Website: home-depot
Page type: payment
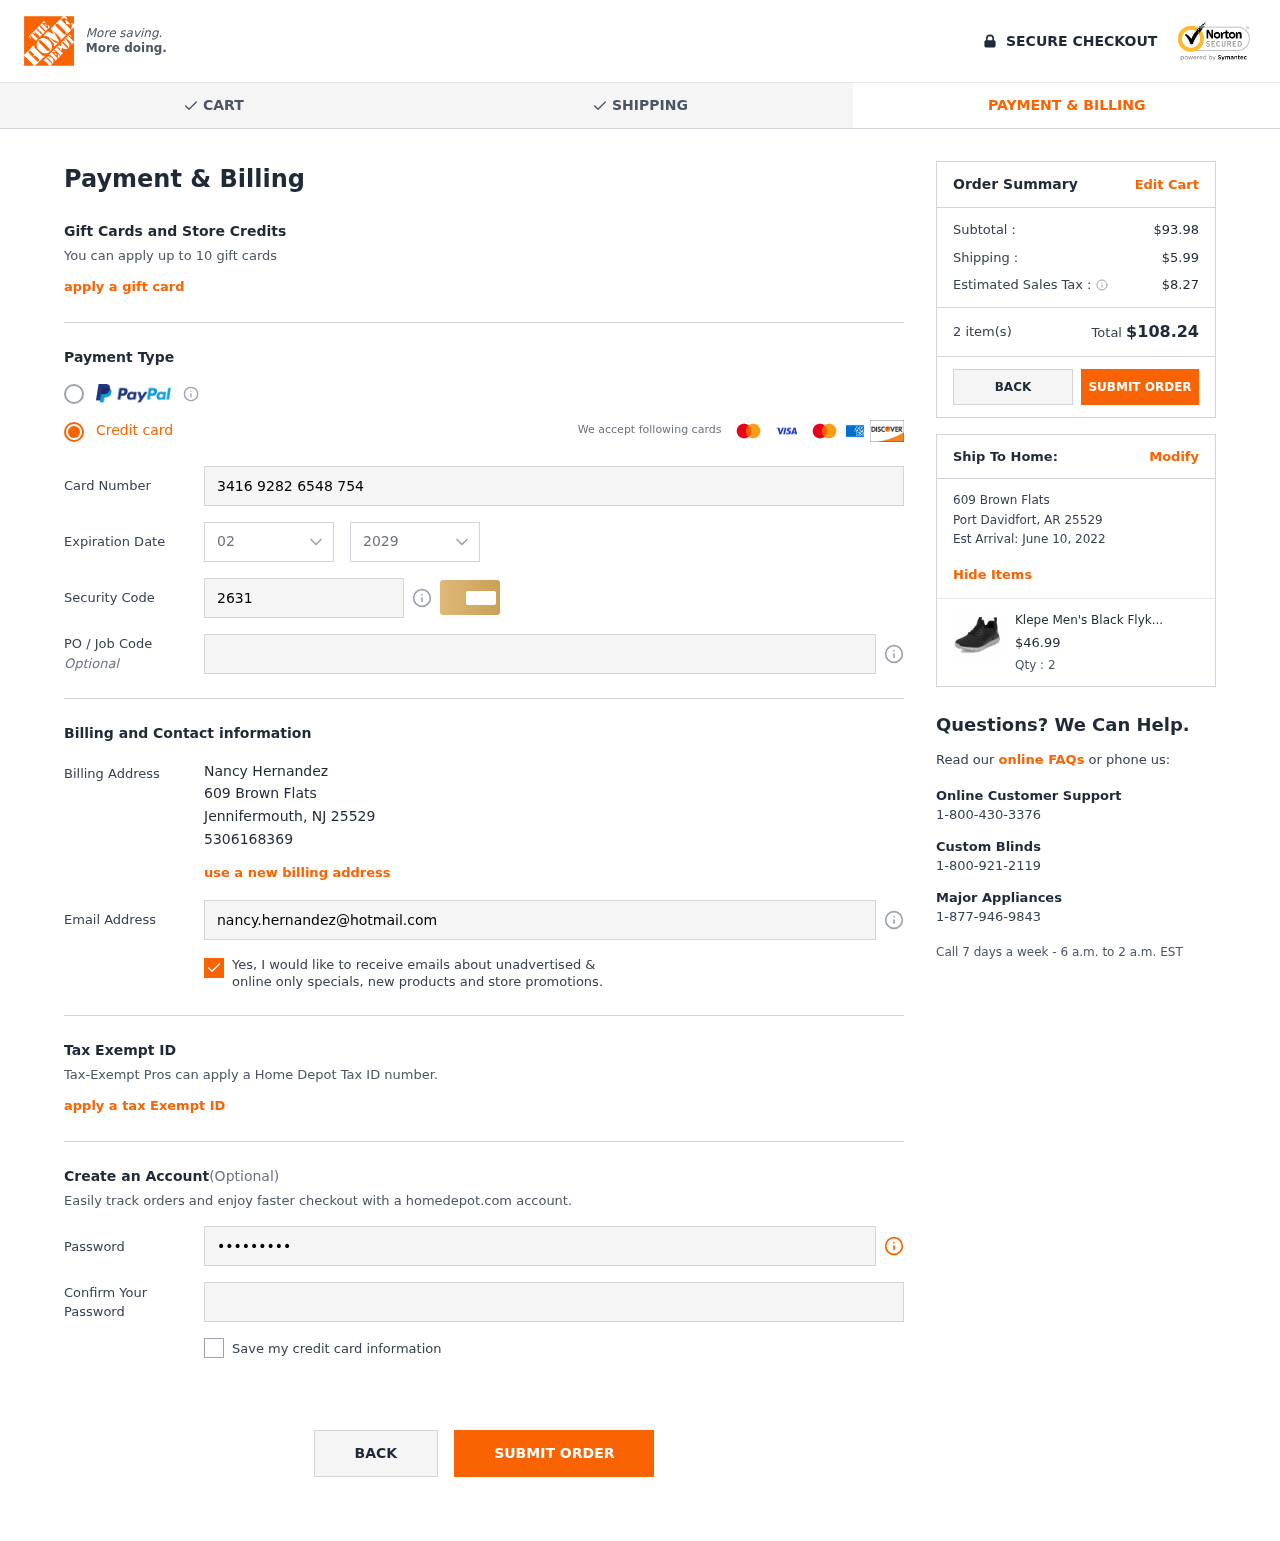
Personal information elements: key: PII_CARD_CVV
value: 2631
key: PII_CARD_EXPIRY_MONTH
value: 02
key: PII_CARD_EXPIRY_YEAR
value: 29
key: PII_CARD_NUMBER
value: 3416 9282 6548 754
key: PII_CITY
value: Jennifermouth
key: PII_CITY2
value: Port Davidfort
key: PII_EMAIL
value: nancy.hernandez@hotmail.com
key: PII_FULLNAME
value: Nancy Hernandez
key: PII_PHONE
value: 5306168369
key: PII_POSTCODE
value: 25529
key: PII_POSTCODE2
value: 25529
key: PII_STATE_ABBR
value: NJ
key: PII_STATE_ABBR2
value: AR
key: PII_STREET
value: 609 Brown Flats
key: PII_STREET2
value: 609 Brown Flats
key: PII_POSTCODE_FULL
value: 25529
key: PII_POSTCODE_NUMERIC
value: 25529
Product elements: key: PRODUCT1_NAME
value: Klepe Men's Black Flyknit with Memory Foam Running Shoes-7 UK (41 EU) (8 US) (FD18-04/BLK)
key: PRODUCT1_PRICE
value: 46.99
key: PRODUCT1_QUANTITY
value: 2
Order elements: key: ORDER_SUBTOTAL
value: $93.98
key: ORDER_SHIPPING_COST
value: $5.99
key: ORDER_TAX
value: $8.27
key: ORDER_NUM_ITEMS
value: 2 item(s)
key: ORDER_TOTAL
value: $108.24
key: ORDER_DELIVERY_DATE
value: June 10, 2022